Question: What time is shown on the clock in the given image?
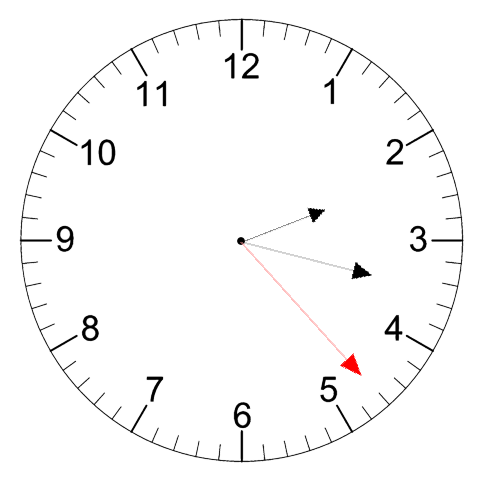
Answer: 02:17:23